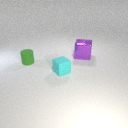
large purple metal cube to the right of small cyan rubber cube